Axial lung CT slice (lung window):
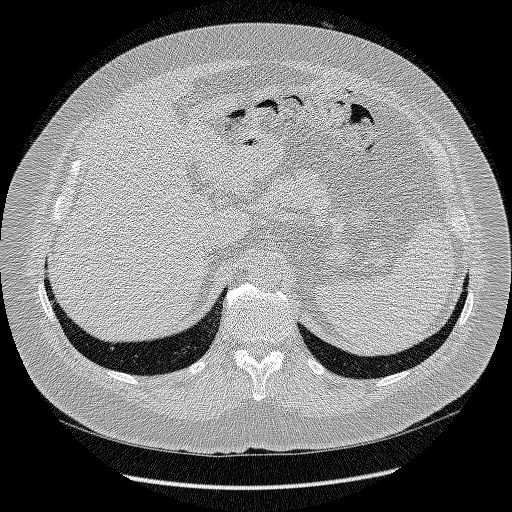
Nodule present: no